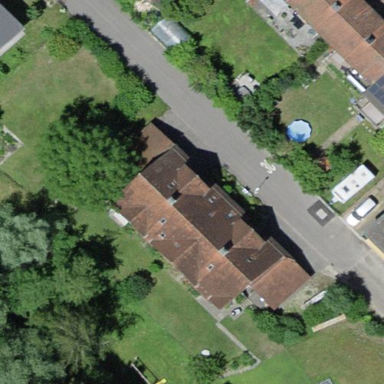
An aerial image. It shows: Building with tiled roof.